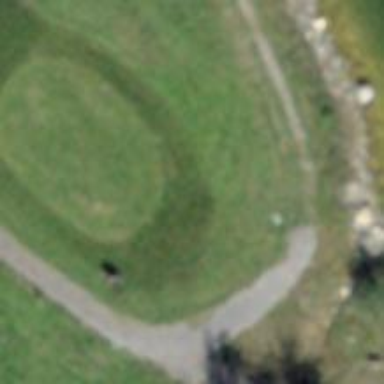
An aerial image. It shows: Golf tee.